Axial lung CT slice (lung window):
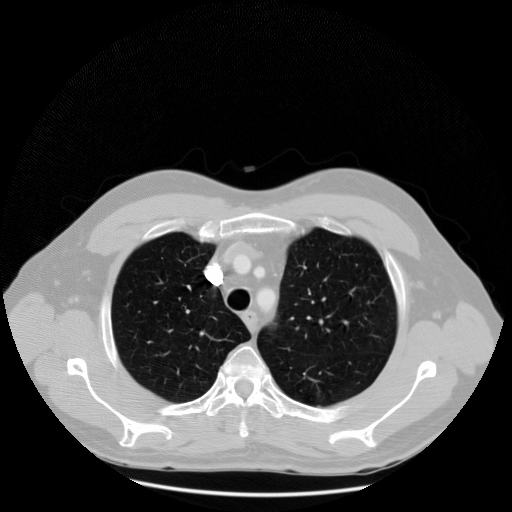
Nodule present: no